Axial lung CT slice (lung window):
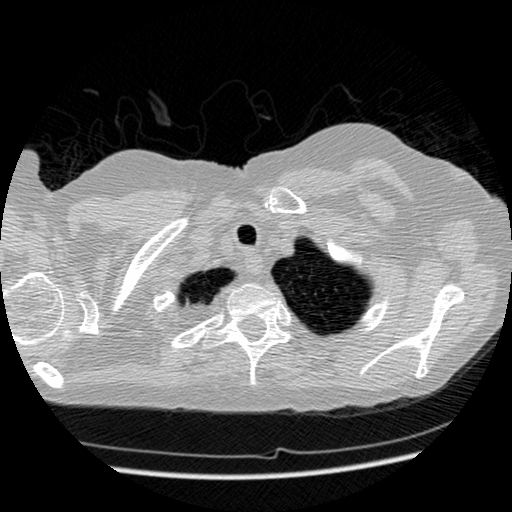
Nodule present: no